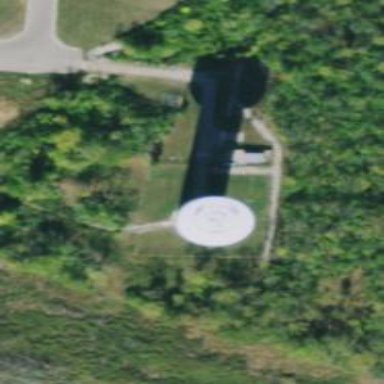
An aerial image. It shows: Water tower that is man-made.